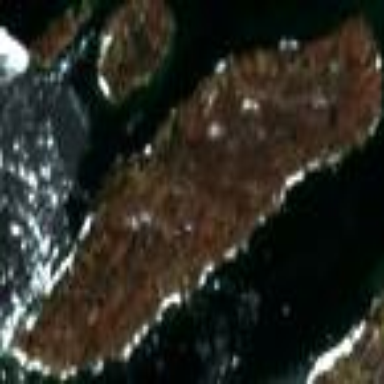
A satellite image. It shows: Islet.